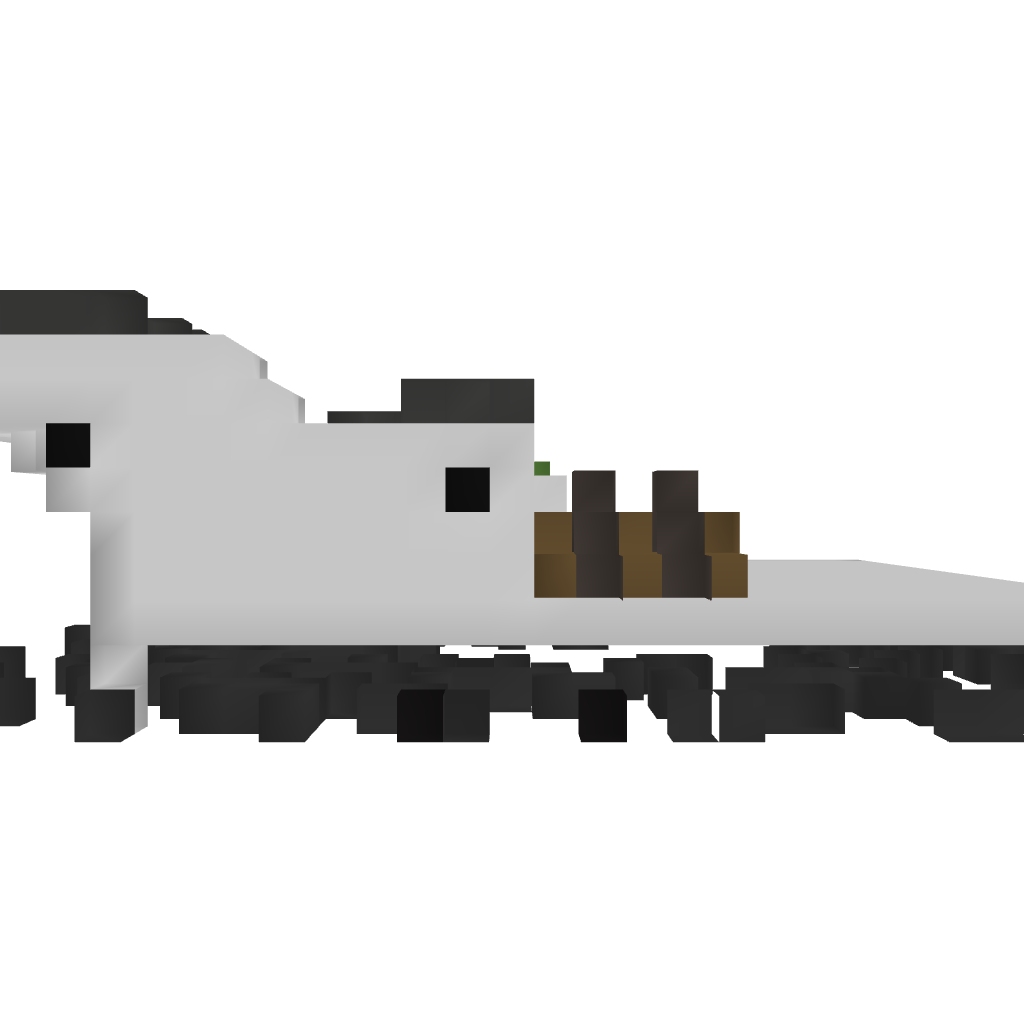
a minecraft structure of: Nightlife Arena